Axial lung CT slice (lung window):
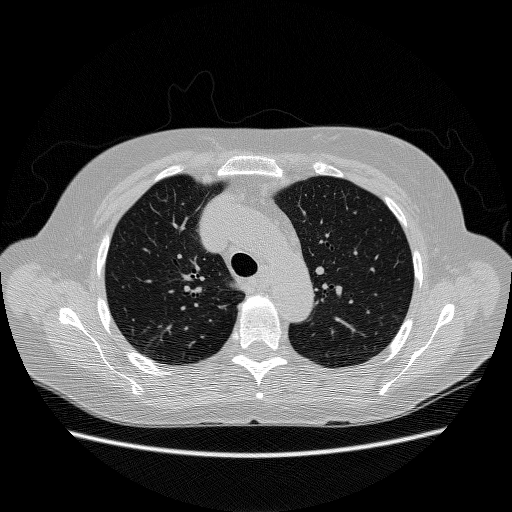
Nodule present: no